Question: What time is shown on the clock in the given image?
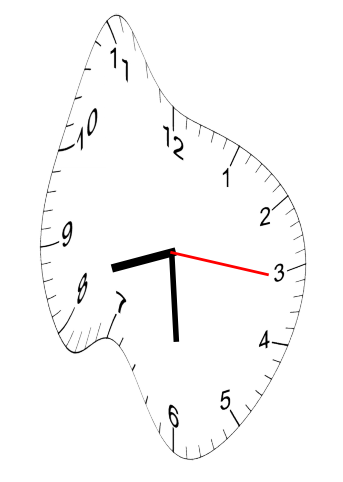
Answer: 08:29:16